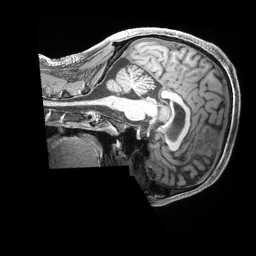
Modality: T1w
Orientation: sagittal
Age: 26
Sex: male
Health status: healthy
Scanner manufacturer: siemens
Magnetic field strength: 3 T
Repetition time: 2.4 s
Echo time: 0.00228 s